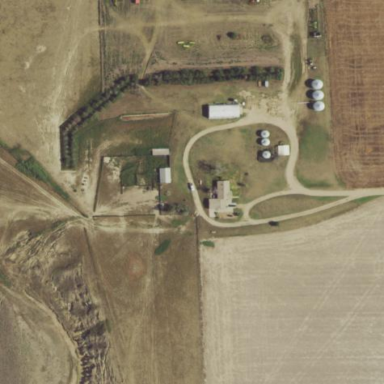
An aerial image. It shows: Farmyard area.